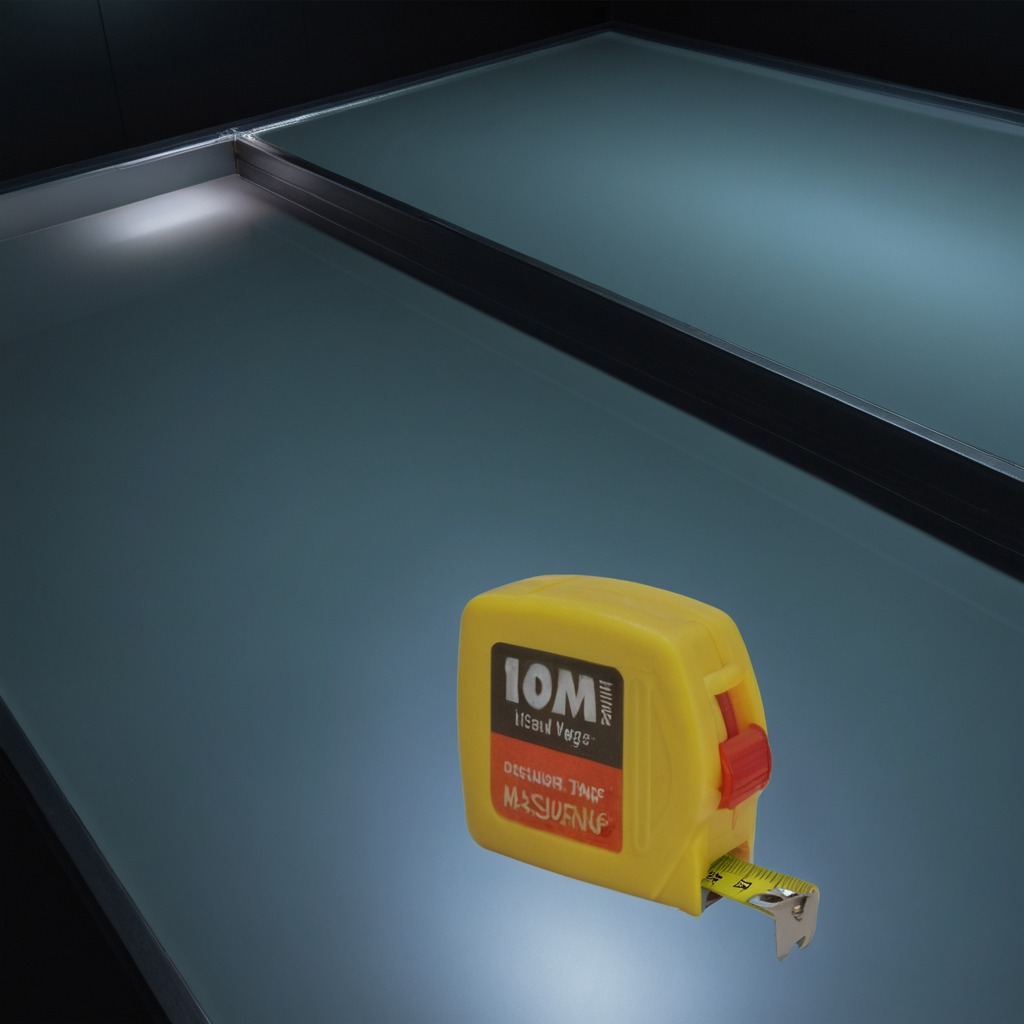
A measuring tape is lying on a clean empty table in a railway signal maintenance room lit by harsh overhead fluorescents photorealistic surface textures crisp shadows high dynamic range